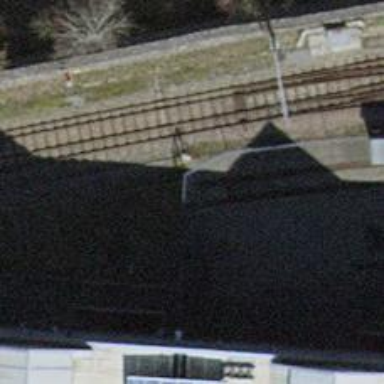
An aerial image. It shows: Railway buffer stop.